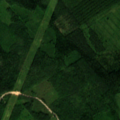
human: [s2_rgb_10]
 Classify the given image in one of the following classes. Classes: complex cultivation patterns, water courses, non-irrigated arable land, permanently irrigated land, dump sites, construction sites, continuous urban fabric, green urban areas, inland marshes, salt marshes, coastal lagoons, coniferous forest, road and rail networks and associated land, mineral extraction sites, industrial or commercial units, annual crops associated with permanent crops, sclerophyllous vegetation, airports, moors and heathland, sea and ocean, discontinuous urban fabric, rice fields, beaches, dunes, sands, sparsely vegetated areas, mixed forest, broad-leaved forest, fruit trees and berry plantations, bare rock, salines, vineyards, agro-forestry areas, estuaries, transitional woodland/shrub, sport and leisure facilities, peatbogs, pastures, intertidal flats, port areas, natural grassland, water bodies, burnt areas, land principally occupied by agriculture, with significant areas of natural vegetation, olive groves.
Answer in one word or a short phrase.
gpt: mixed forest, transitional woodland/shrub